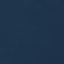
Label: SeaLake